Question: i have a form with 'input type="text"'
- 'filter_input(INPUT_POST, 'title', FILTER_SANITIZE_STRING);'-
## ERROR
-
i don't know what's wrong
here is the full code
'''
<?php
$db_username = "sanoj";
$db_password = "123456";
try {
#connection
$conn = new PDO('mysql:host=localhost;dbname=localtest', $db_username, $db_password);
$conn->setAttribute(PDO::ATTR_ERRMODE, PDO::ERRMODE_EXCEPTION);
$data = $conn->prepare('INSERT INTO test (type, title, model, modelnumber, prode, price, location, descrption, youare, name, email, phone, ipnu) VALUES (:type, :title, :model, :modelnumber, :prode, :price, :location, :descrption, :youare, :name, :email, :phone, :ipnu)');
$type = filter_input(INPUT_POST, 'type', FILTER_SANITIZE_STRING);
$title = filter_input(INPUT_POST, 'title', FILTER_SANITIZE_STRING);
$ufile = filter_input(INPUT_POST, 'ufile', FILTER_SANITIZE_STRING);
$ufile1 = filter_input(INPUT_POST, 'title1', FILTER_SANITIZE_STRING);
$ufile2 = filter_input(INPUT_POST, 'title2', FILTER_SANITIZE_STRING);
$ufile3 = filter_input(INPUT_POST, 'title3', FILTER_SANITIZE_STRING);
$ufile4 = filter_input(INPUT_POST, 'title4', FILTER_SANITIZE_STRING);
$model = filter_input(INPUT_POST, 'model', FILTER_SANITIZE_STRING);
$modelnumber = filter_input(INPUT_POST, 'modelnumber', FILTER_SANITIZE_STRING);
$prode = filter_input(INPUT_POST, 'prode', FILTER_SANITIZE_STRING);
$price = filter_input(INPUT_POST, 'price', FILTER_SANITIZE_STRING);
$location = filter_input(INPUT_POST, 'location', FILTER_SANITIZE_STRING);
$descrption = filter_input(INPUT_POST, 'descrption', FILTER_SANITIZE_STRING);
$youare = filter_input(INPUT_POST, 'youare', FILTER_SANITIZE_STRING);
$name = filter_input(INPUT_POST, 'name', FILTER_SANITIZE_STRING);
$email = filter_input(INPUT_POST, 'email', FILTER_SANITIZE_STRING);
$phone = filter_input(INPUT_POST, 'phone', FILTER_SANITIZE_STRING);
$ipnu = filter_input(INPUT_SERVER, 'REMOTE_ADDR', FILTER_SANITIZE_STRING);
$data->execute(array(':type' => $type, ':title' => $title, ':model' => $model, ':modelnumber' => $modelnumber, ':prode' => $prode, ':price' => $price, ':location' => $location, ':descrption' => $descrption, ':youare' => $youare, ':name' => $name, ':email' => $email, ':phone' => $phone, ':ipnu' => $ipnu));
#exception handiling
} catch (PDOException $e) {
echo $e->getMessage();
}
echo "$ipnu";
?>
'''
these code were working fine but now its not working
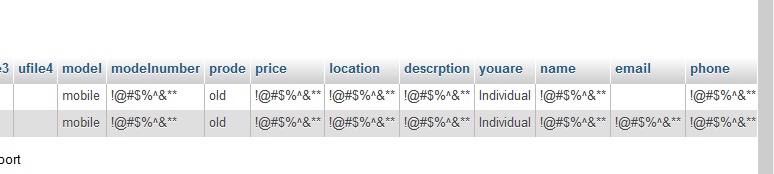
Answer: The ampersand doesn't get encoded by default using the FILTER_SANITIZE_STRING, so you need to add that in the flags:
'''
$title = filter_input(INPUT_POST, 'title', FILTER_SANITIZE_STRING, FILTER_FLAG_ENCODE_AMP);
'''